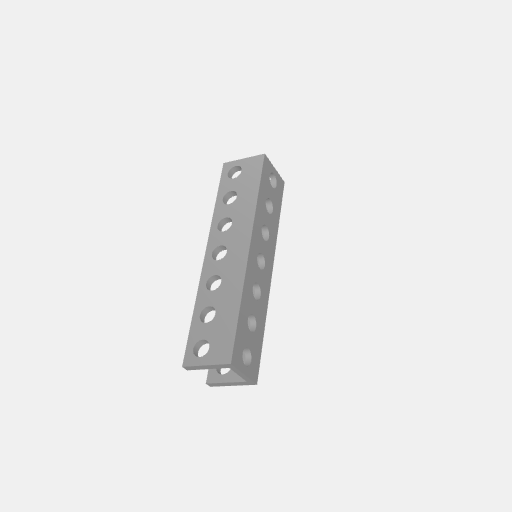
Part: UBeam7H